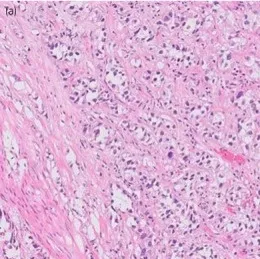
Microscopic examination of the TURBT specimen of the primary tumor showed pT2 and G3 urothelial carcinoma in hematoxylin and eosin staining.
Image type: pathology (h&e)